六年级 · 画法几何学
 如下图: 小玲从书店 $\rightarrow$ 商场 $\rightarrow$ 家。

是这样走的: 从书店出发, 先往 $\qquad$方向走 $\qquad$米到达了商场, 再往 $\qquad$方向走 $\qquad$米到达了家。
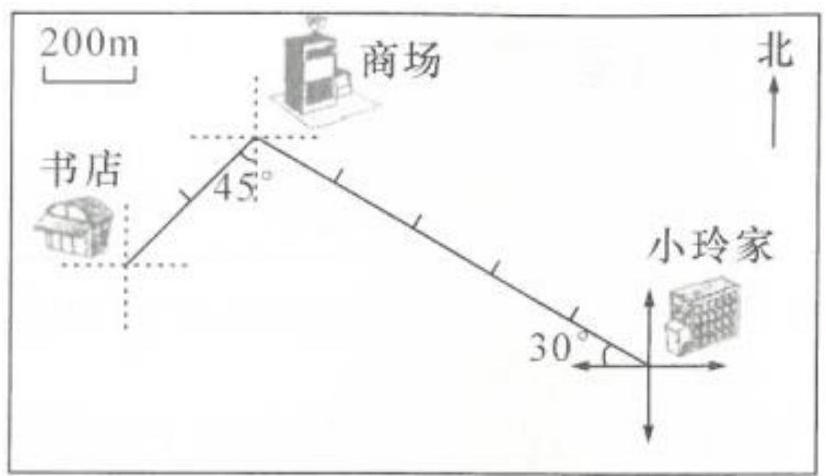
答案: 北偏东 $45^{\circ}$ （或东偏北 $45^{\circ}$ )； 400 ; 东偏南 $30^{\circ}$ （或南偏东 $60^{\circ}$ );1000